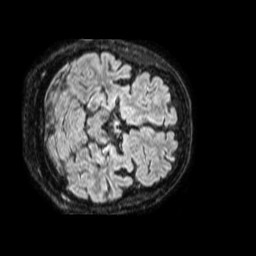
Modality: FLAIR
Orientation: axial
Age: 61
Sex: male
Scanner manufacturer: philips
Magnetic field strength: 1.5 T
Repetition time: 4.8 s
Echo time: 0.3372 s